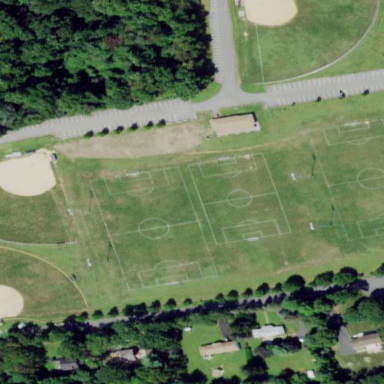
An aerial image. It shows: Soccer pitch for leisure land activities.